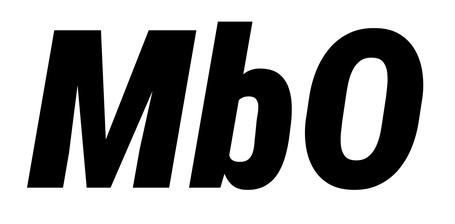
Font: Roboto-Italic_Condensed_Black_Italic